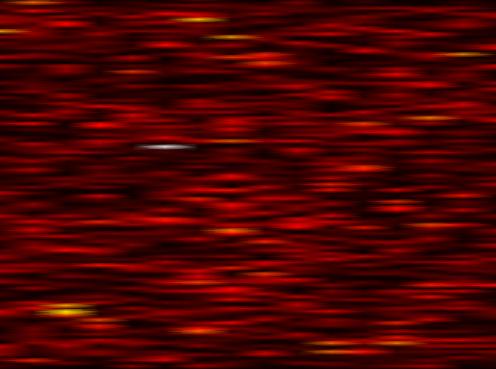
Label: OFDM